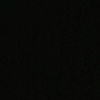
Label: space